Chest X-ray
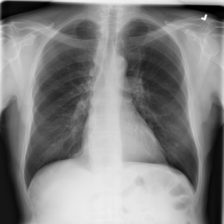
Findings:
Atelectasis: negative
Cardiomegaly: negative
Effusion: negative
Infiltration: positive
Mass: negative
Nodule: negative
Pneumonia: negative
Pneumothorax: negative
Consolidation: negative
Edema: negative
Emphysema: negative
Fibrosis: negative
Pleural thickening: negative
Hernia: negative